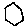
Label: hexagon